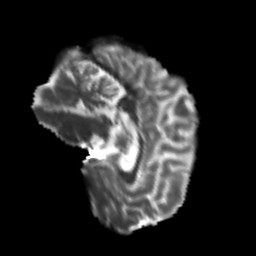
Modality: T2w
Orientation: sagittal
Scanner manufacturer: siemens
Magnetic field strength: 3 T
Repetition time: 7.8 s
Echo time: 0.09 s